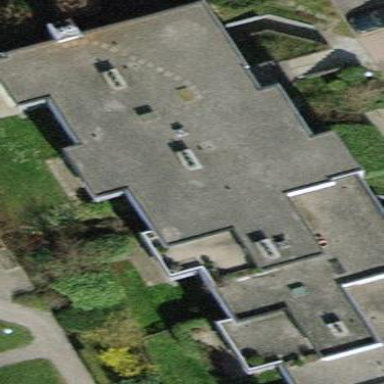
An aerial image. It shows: Building with apartments and flat roof.